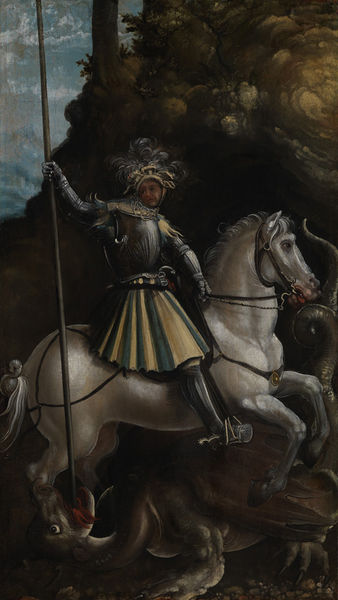
Titel: Der Heilige Georg als Drachentöter
Künstler: Meister der Donauschule
Standort: Karlsruhe
Institution: Staatliche Kunsthalle Karlsruhe
Schlagwörter: angriff, baum, berg, blau, dunkel, feder, felsen, flügel, gemälde, himmel, kampf, mann, weiß, wolken, bäume, gelb, grün, landschaft, braun, brust, hell, licht, rot, tier, wolke, rock, federn, tod, tot, baumstamm, hügel, auge, gewand, gold, höhle, wald, pferd, reiter, federbusch, reiten, sattel, schwanz, schweif, sprung, steigbügel, zaumzeug, zügel, düster, fels, ölgemälde, krieg, blue, conflict, crown, feathers, fight, hat, king, lanze, oil, red, soldier, white, black, dark, dress, face, green, grey, old, painting, portrait, skirt, yellow, gestreift, reflection, brown, schimmer, panzer, blut, flamme, stich, schwert, soldat, waffe, helm, krallen, ritter, rüstung, schimmel, feather, hand, harnisch, silver, ross, hölle, clouds, fighting, man, rocks, sky, tree, maul, zunge, mittelalter, krieger, head, hill, landscape, mountain, nature, orange, water, german, trees, death, heiliger, armor, armour, feet, helmet, knight, uniform, leuchtend, speer, töten, grass, light, night, plants, sporen, heilig, schlachtross, kopfschmuck, color, mouth, tail, battle, saint, ungeheuer, drachen, drache, stechen, wings, dead, died, virgin, flag, drachentöter, georg, michael, beg, outside, aufbäumen, klauen, monster, human, vertical, ground, english, moon, animal, eye, legs, war, galoppieren, horse, hero, mythical, reins, warrior, lindwurm, pool, pranken, fahnenträger, riding, claws, paw, stripes, cave, hoof, fresco, hooves, gallop, jump, eat, dragon, hl. georg, stick, hors, st georg, staff, ungetüm, wing, equestrian, action, danger, beast, kill, ausrüstung, wweiß, mane, earth, middle ages, pole, killing, murder, weapon, george, horseman, blood, dying, mount, spear, st. georg, cream, ride, victory, withe, rider, busy, blue skirt, saddle, federnbusch, horseback, lance, hourse, slaying, tongue, peter, warrier, st. george, saint george, legend, stirrup, throat, yelow, joris, dragin, spur, dragonslayer, claw, st george, chimera, whtie, kilt, white horse, weird, steed, slay, egg tempera, st. peter, plume, middleage, sporns, george', hours, anlitz, st john, drake, lindworm, wyvern, georgi, ser, slayer, salughter, lanzenreiter, hl geeorg, amror, tentacle, heiliger georgius, gregorii, toter drachen, knite, metalrüstung, mediville, 'yellow, gregory, feden